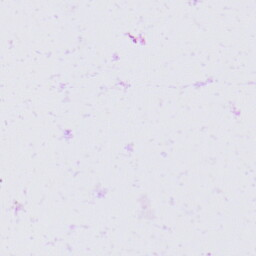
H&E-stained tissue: Skin